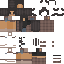
A female human skin with dark skin, wearing brown helmet dressed in a blue hoodie and brown pants, featuring a closed mouth.